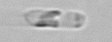
Label: Cerataulina_pelagica